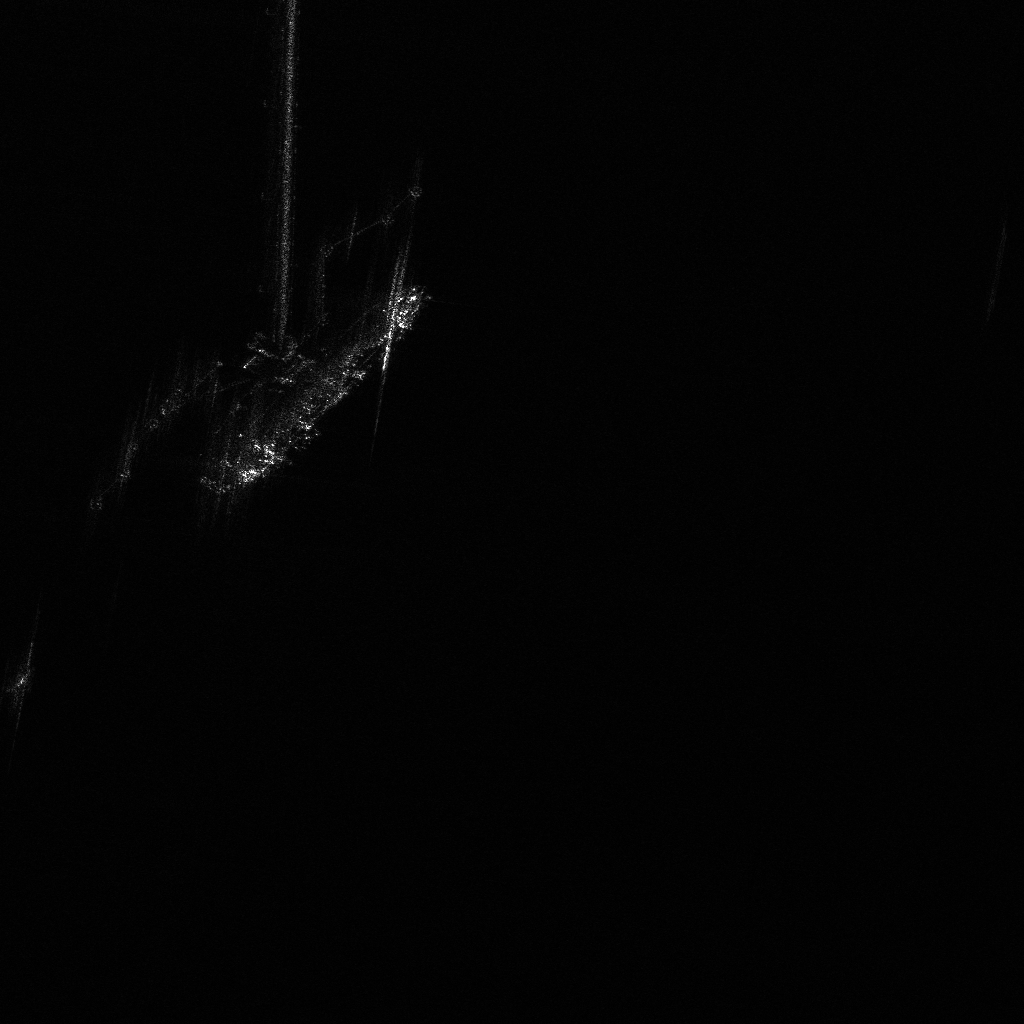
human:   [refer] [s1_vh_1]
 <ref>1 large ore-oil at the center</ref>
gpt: <box>[[28, 20, 35, 52, 45]]</box>